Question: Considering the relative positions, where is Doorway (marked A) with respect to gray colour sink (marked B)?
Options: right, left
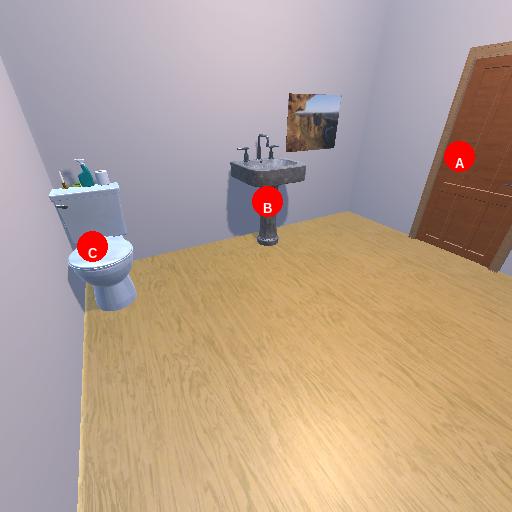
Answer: right